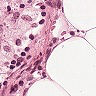
Metastatic tissue present: no